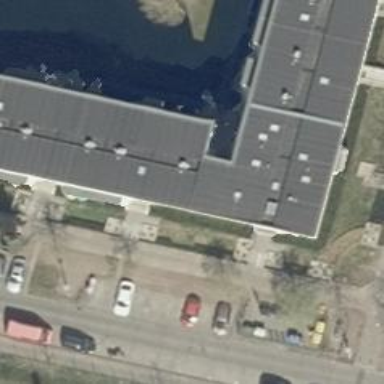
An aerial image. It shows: Apartment building with flat roof.